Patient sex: M
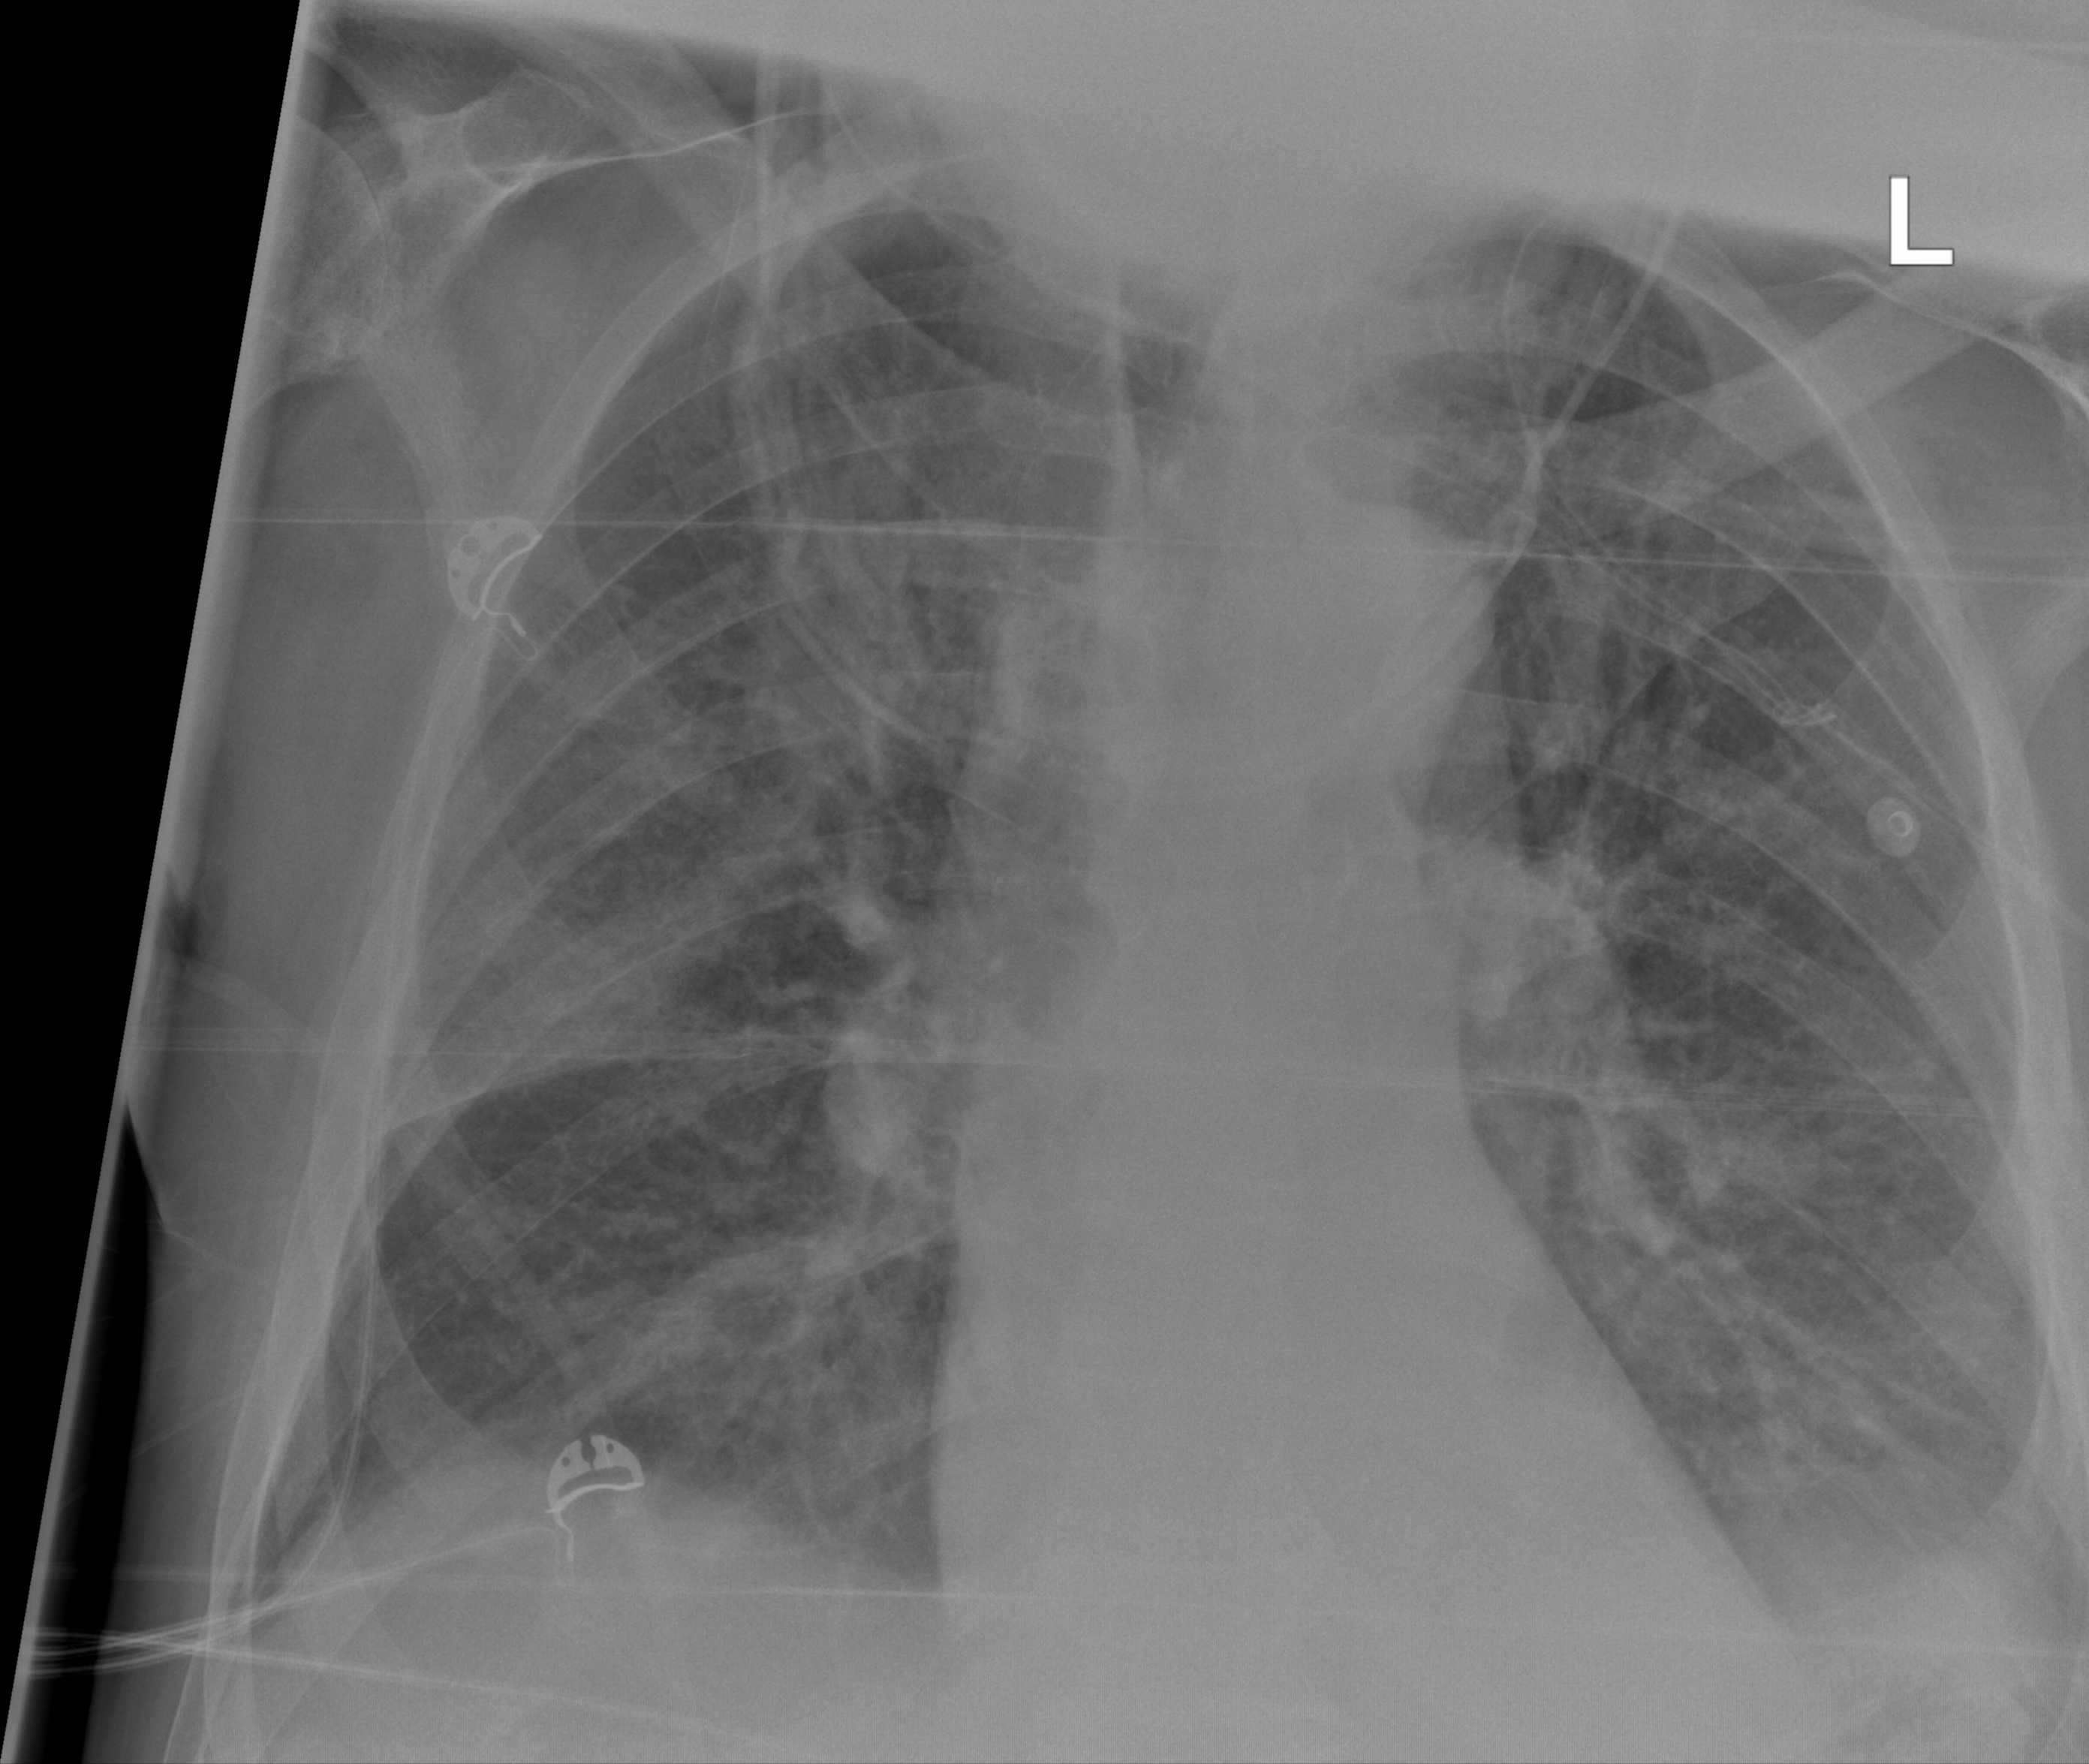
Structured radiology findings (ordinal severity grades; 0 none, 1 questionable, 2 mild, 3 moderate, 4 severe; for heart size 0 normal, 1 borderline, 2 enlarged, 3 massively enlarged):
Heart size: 0
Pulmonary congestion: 2
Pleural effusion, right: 0
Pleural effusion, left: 2
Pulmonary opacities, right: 3
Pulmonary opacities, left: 3
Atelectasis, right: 2
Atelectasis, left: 2